Question: I'm kind of confused about the 'syncpoint' from WebSphere MQ. According to the reference from the WMQ Infocenter, the is defined as below:
> The decision to commit or back out the changes is taken, in the simplest case, at the end of a task. However, it can be more useful for an application to synchronize data changes at other logical points within a task. These logical points are called sync points (or synchronization points) and the period of processing a set of updates between two sync points is called a unit of work.
Therefore, 'a unit of work' is named as processing between two sync points. From my understanding, that unit of work is a transaction actually. So I draw the picture here reflecting the relationship between them:

1. Am I understanding it correctly?
2. Another question here is as for the syncpoint, it's said to synchronize data for application, where is the data synced from and where to?
Thanks
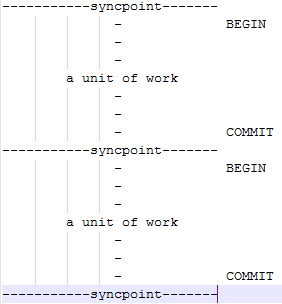
Answer: Answer 1: Yes, you are understanding it correctly. Transactions are atomic units of work that succeed or fail in their entirety. Syncpoints are the boundaries between the transactions. The subtle difference between a transaction and a syncpoint is that the work done under a transaction can be in-doubt for a period of time whereas the sync point is the state during which the transaction is not in doubt. In the event of failure, the queues are restored to the state which existed at the last syncpoint and then any pending transactions rolled back or, in the case of XA, possibly committed by the resource manager.
The Infocenter page <URL> may explain it better than the page linked in the post.
Answer 2: The data is synchronized by the resource manager(s). For local units of work where messages are the only participants in the transaction, the synchronization occurs only in the queue, and the queue manager acts as both the resource manager and the transaction manager. For global units of work involving messages and database updates in the same transaction, the synchronization occurs in the QMgr and the database which act as resource managers. The transaction manager will either be MQ or an application server and it orchestrates the synchronization between the resource managers.
Regardless of whether the transaction is local or global (sometimes also referred to as single-phase commit or 2-phase commit) the relationship between transactions and syncpoints is the same. The syncpoint is the most recent point in time at which a known state is preserved and to which an in-doubt transaction might be rolled back.